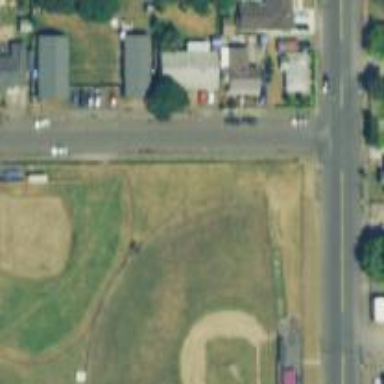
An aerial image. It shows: Baseball pitch for leisure land activities.